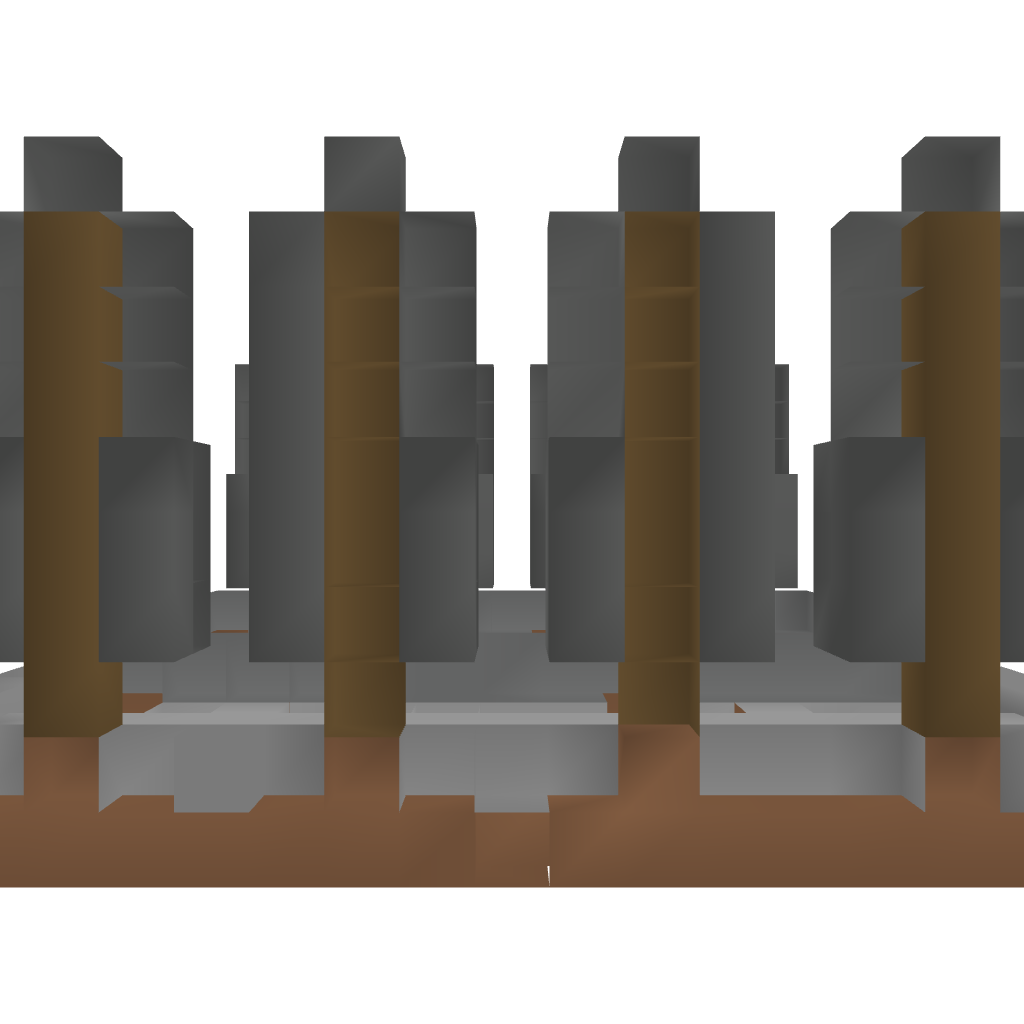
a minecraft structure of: Road / Route